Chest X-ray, AP view. Patient: 9 years old, sex M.
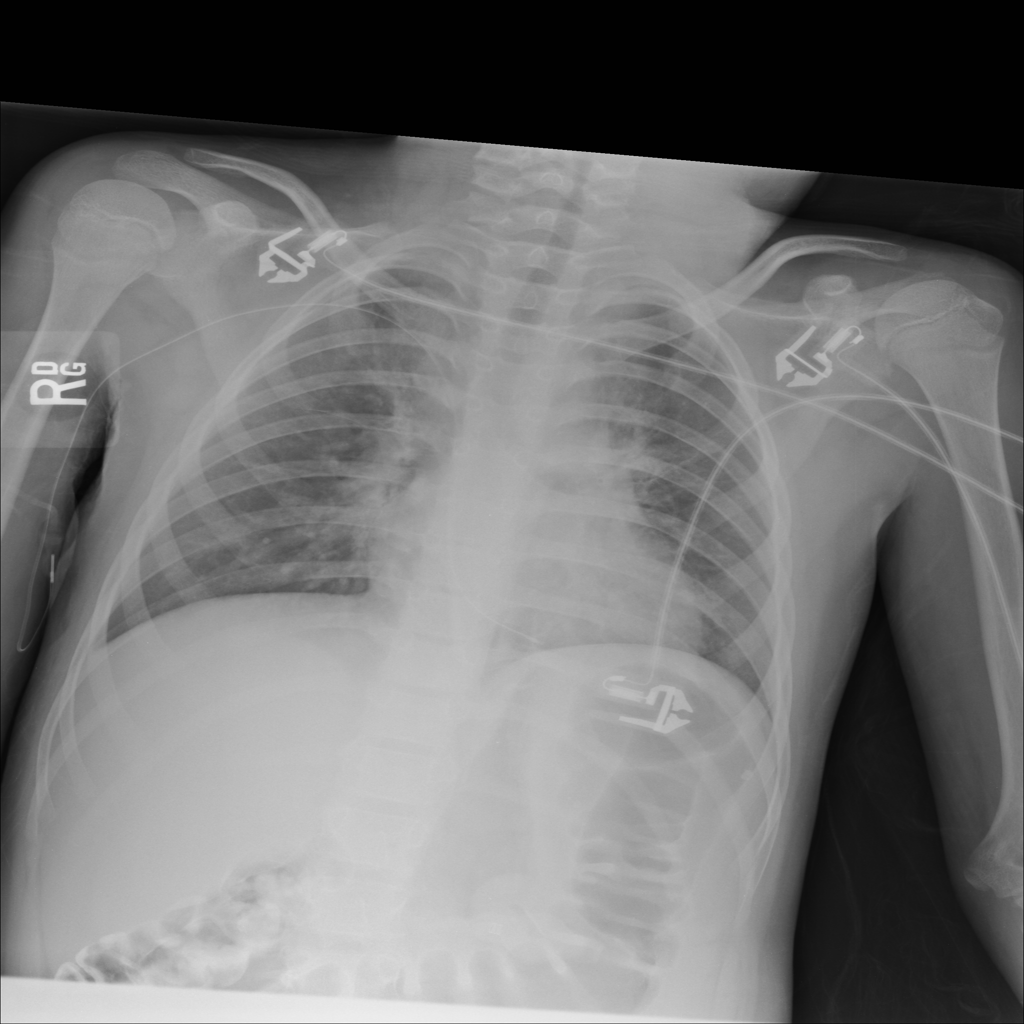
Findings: No Finding